Interaction volume radius: 5 \u00c5
Interaction volume height: 15 \u00c5
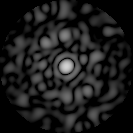
Disorder parameter: 0.85